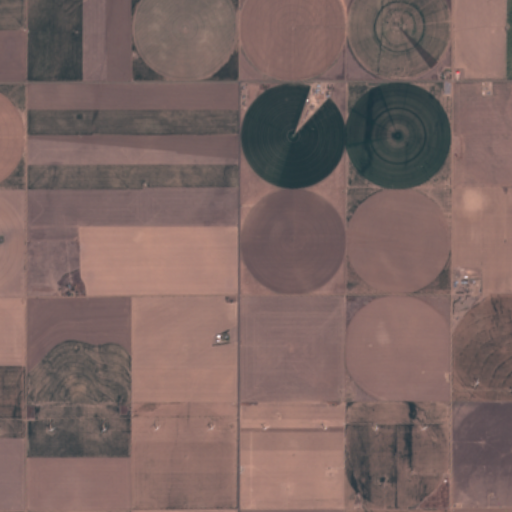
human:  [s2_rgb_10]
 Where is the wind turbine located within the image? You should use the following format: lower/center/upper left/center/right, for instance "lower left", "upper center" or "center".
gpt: The wind turbine is located in the lower of the image.
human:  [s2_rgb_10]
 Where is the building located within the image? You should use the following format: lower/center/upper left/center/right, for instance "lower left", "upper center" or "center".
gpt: There is no building in the image.